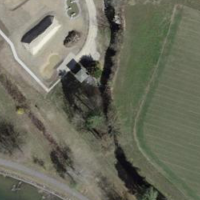
EUNIS habitat code: 24
Species observed at this site:
Cygnus olor
Calopteryx splendens